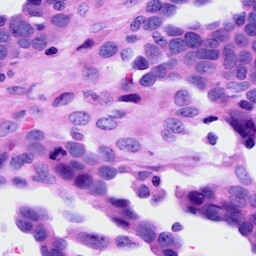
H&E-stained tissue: Ovarian